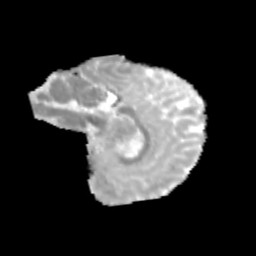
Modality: MD
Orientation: sagittal
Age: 12
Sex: male
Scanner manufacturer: siemens
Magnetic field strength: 3 T
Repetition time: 3.8 s
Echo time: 0.07 s